Question: I am integrating muPDF library in my projects.I already update cocopods and install pods again. Its showing an issue.
'''
#include "mupdf/fitz.h" library not found.
'''

Any possible solution for this issue ?
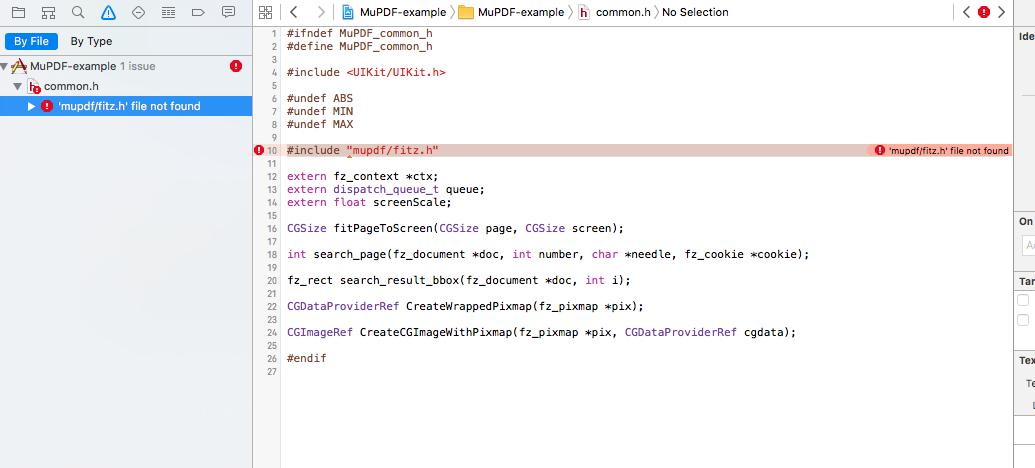
Answer: It looks like you're trying to build <URL> ?
I just cloned that, and ran:
'''
gem install cocoapods
pod install
'''
then opened 'MuPDF-example.xcworkspace' and hit "Run".
Everything worked, it displayed hello-world.pdf.
I'm using Xcode 7.3.1 and CocoaPods 1.0.1, and the very latest code on the master of that git repo for the example (I'm the owner of that repo btw :) ). If exactly the same thing is falling for you, try deleting everything and starting again. Did you make any changes to the example project?